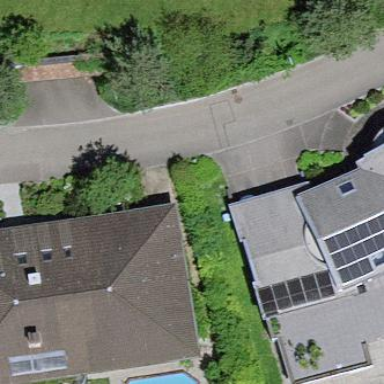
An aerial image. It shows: Residential building.